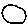
Label: moon